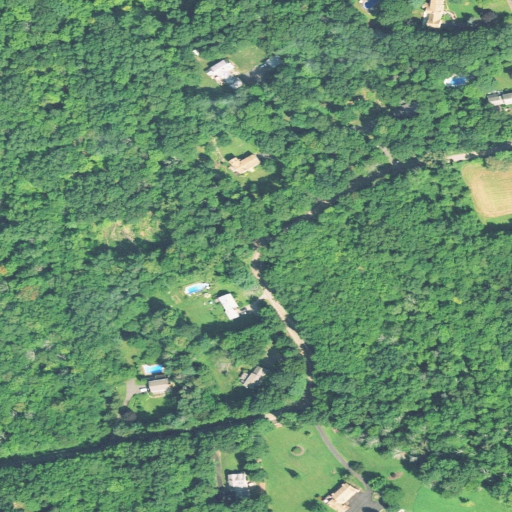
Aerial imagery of mountain in Connecticut named Brushy Hill containing deciduous forest, open development, woody wetlands, mixed forest, pasture, and low intensity development